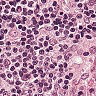
Metastatic tissue present: no